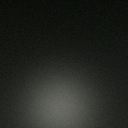
Screen state: off